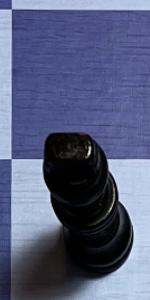
Label: King_Black